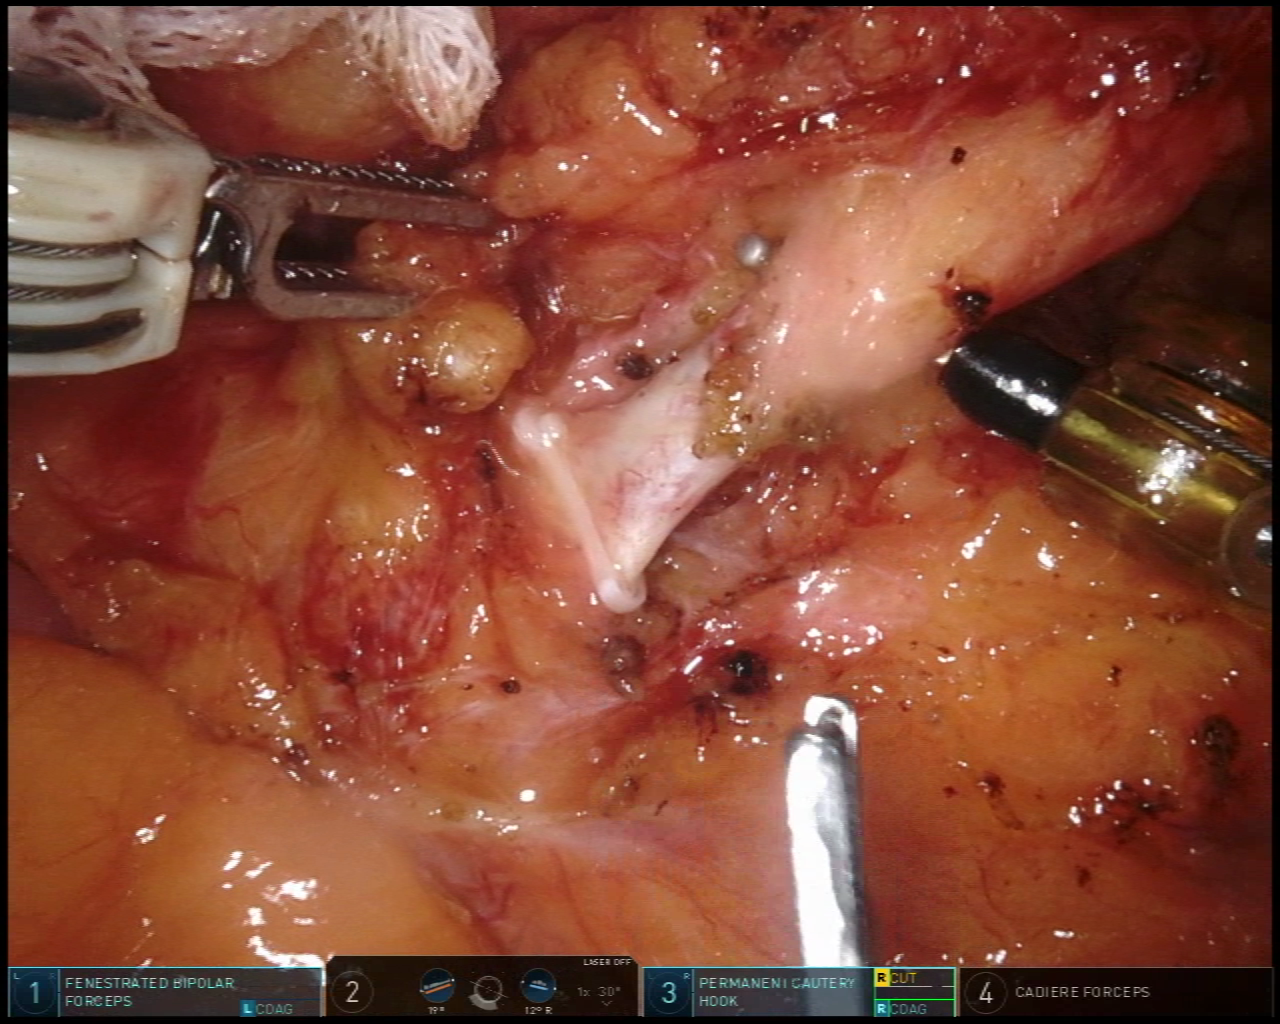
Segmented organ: inferior_mesenteric_artery
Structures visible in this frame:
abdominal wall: no
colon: no
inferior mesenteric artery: yes
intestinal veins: no
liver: no
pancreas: no
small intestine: no
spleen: no
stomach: no
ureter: no
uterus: no
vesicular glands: no